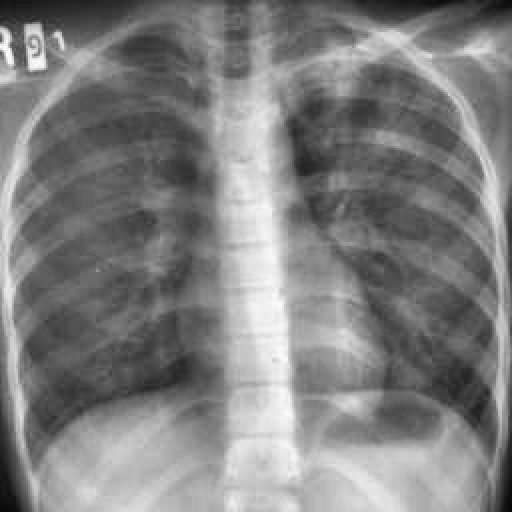
Finding: TUBERCULOSIS